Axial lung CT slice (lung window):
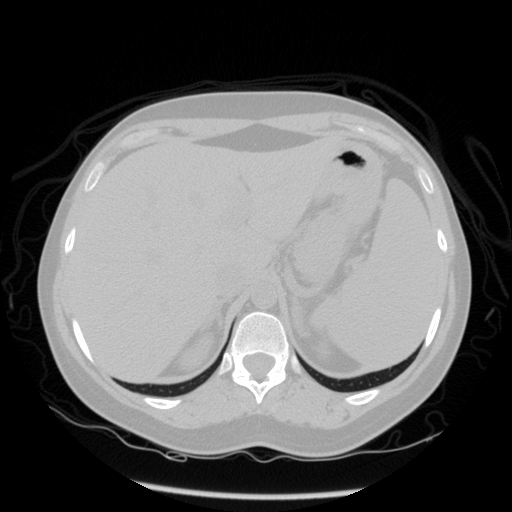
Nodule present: no